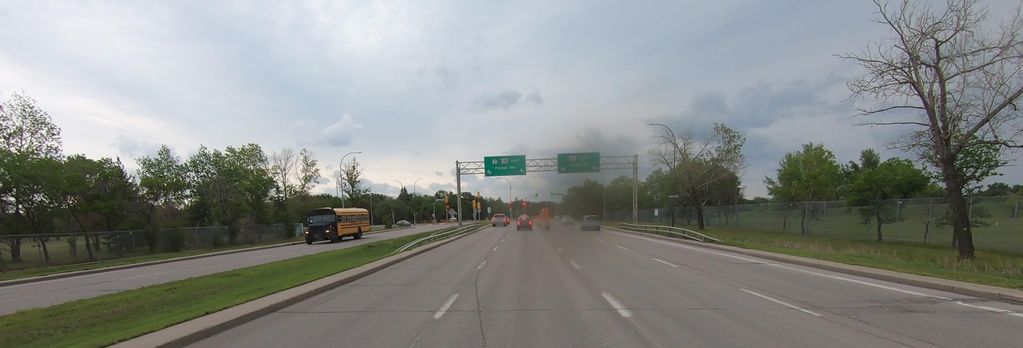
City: winnipeg